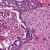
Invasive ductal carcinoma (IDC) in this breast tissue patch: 0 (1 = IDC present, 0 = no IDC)